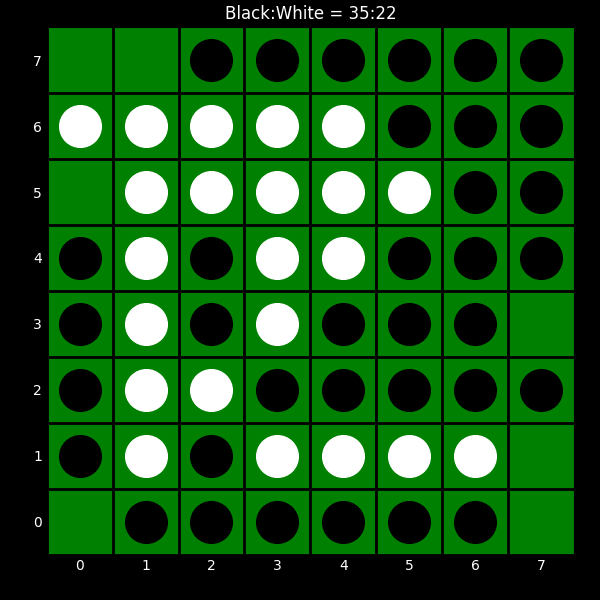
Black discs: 35
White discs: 22